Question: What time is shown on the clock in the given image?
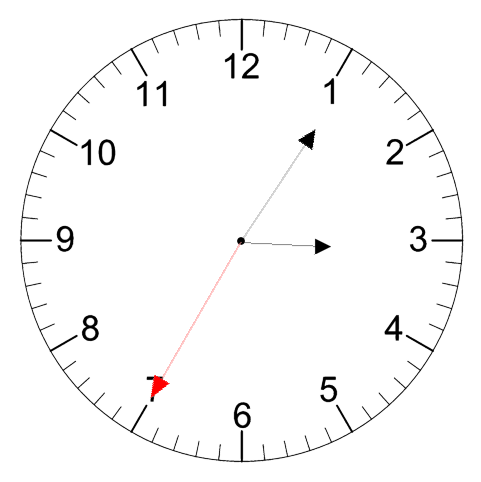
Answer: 03:05:35